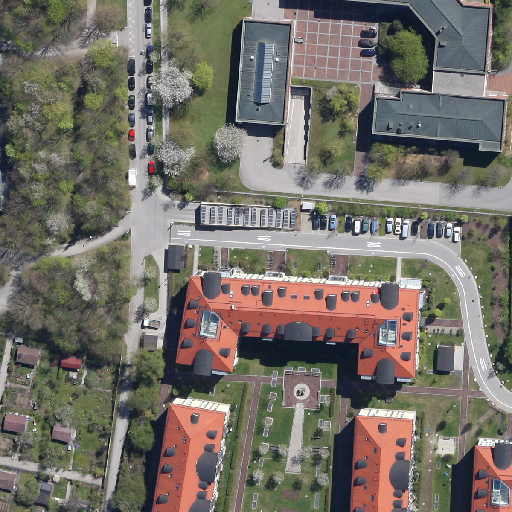
Referring expression: paved road along with tree